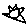
Label: sun